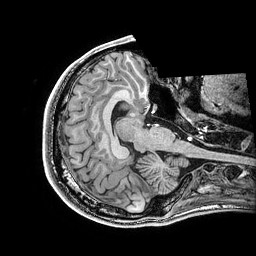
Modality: T1w
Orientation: axial
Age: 20
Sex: male
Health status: healthy